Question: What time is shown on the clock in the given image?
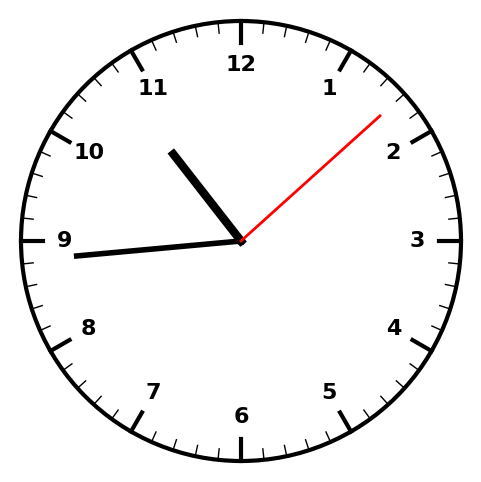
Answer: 10:44:08